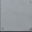
Piece: xx